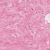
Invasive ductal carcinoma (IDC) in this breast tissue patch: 0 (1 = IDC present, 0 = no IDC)